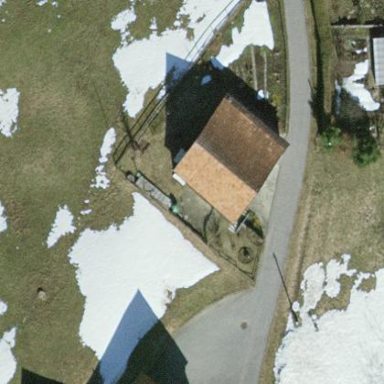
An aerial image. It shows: Simple and straightforward house.